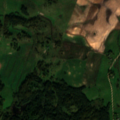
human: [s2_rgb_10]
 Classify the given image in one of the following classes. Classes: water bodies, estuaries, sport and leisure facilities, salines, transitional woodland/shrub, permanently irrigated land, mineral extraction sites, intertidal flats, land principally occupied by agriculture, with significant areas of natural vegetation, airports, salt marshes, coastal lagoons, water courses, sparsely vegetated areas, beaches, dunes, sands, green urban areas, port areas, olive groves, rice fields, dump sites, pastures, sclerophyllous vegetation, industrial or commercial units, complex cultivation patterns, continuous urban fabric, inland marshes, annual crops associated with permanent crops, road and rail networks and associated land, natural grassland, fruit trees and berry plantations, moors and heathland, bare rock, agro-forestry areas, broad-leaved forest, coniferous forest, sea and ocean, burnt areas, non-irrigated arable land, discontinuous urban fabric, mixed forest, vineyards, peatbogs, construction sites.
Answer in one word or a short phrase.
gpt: complex cultivation patterns, land principally occupied by agriculture, with significant areas of natural vegetation, broad-leaved forest